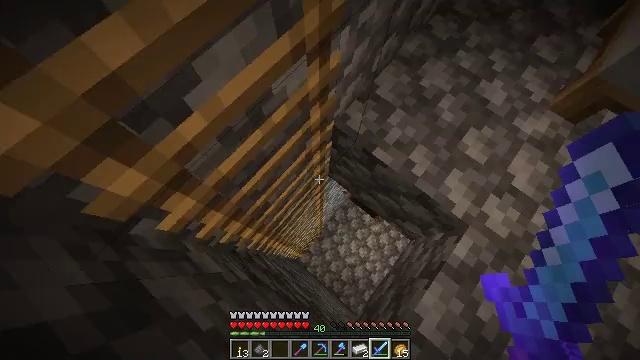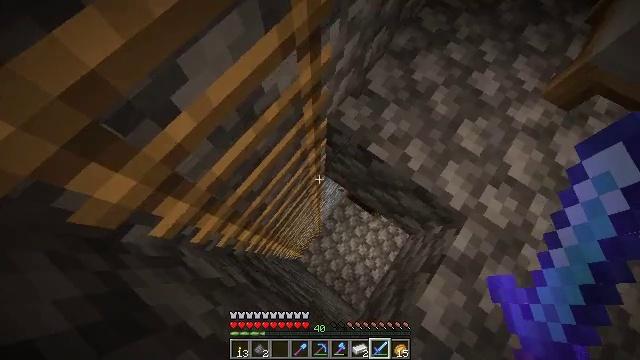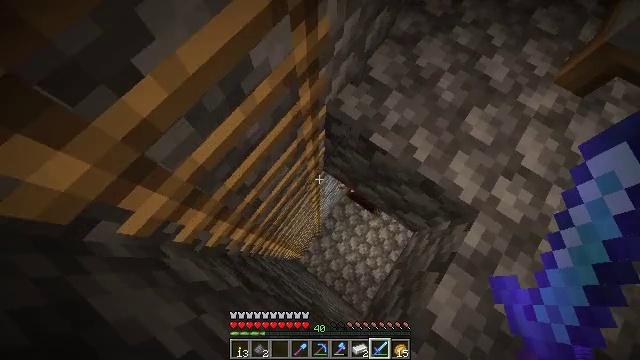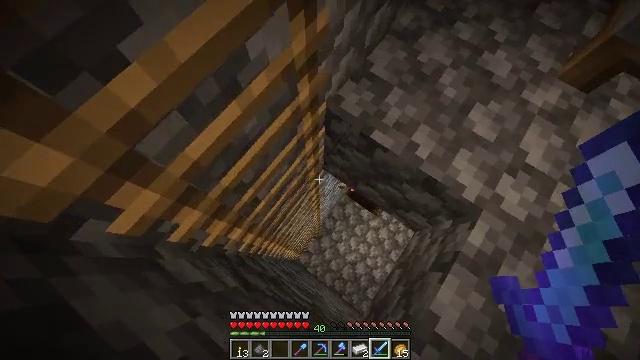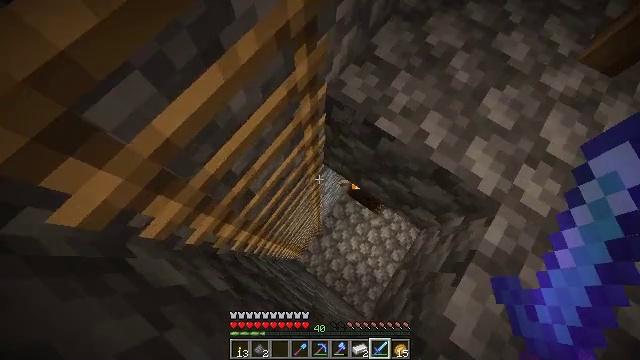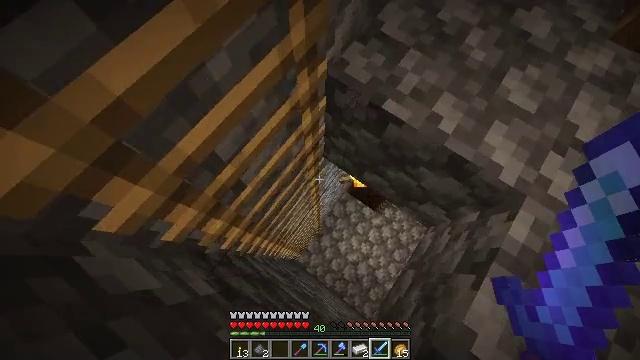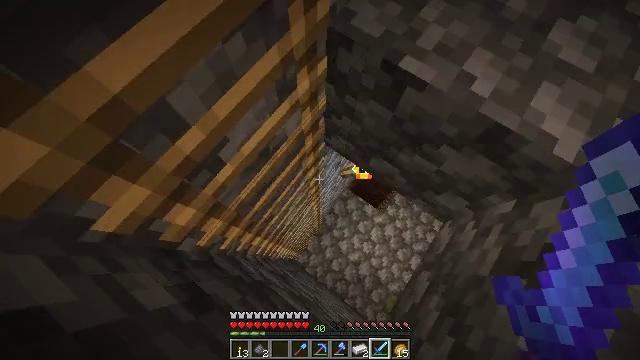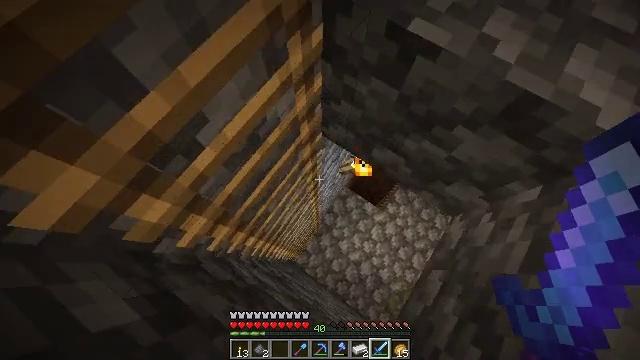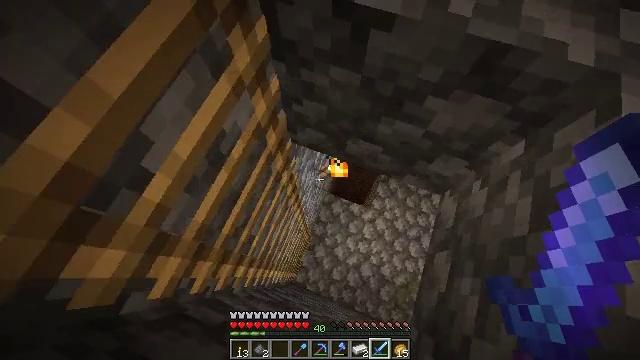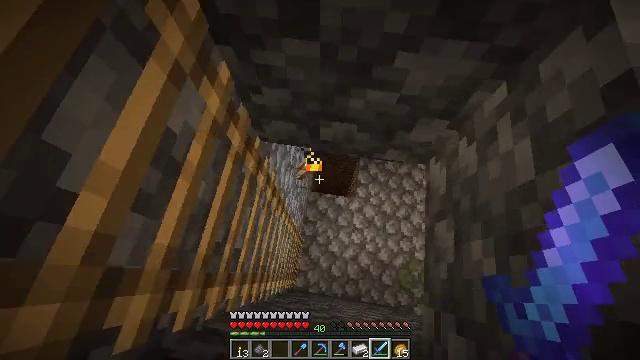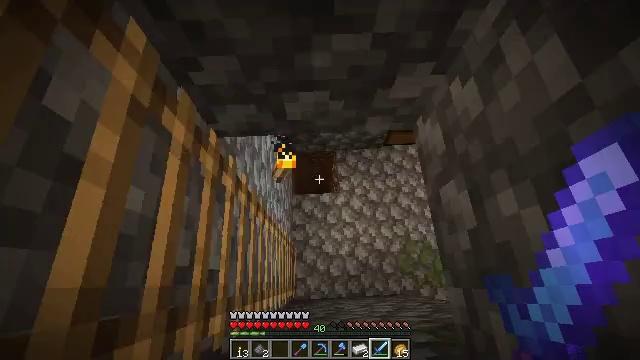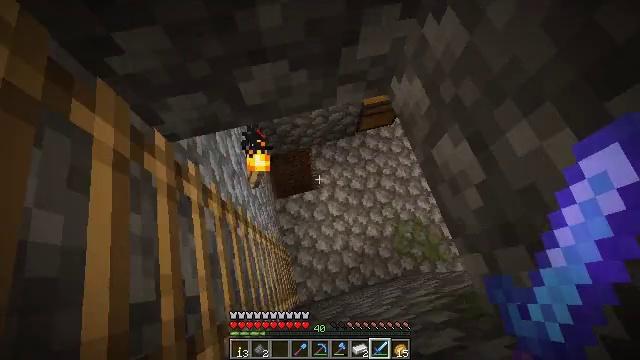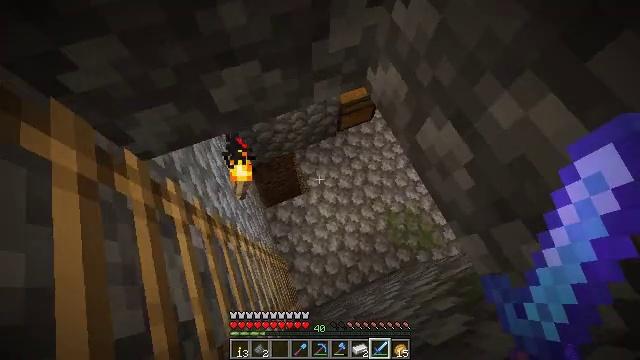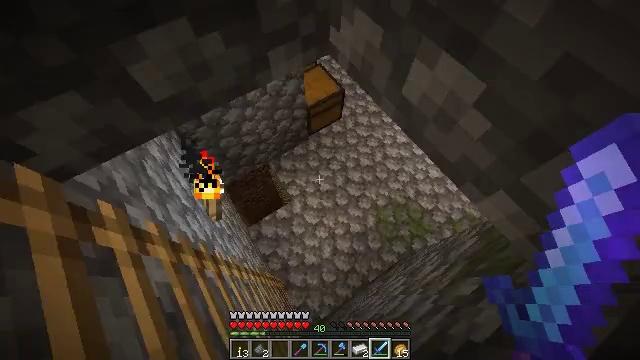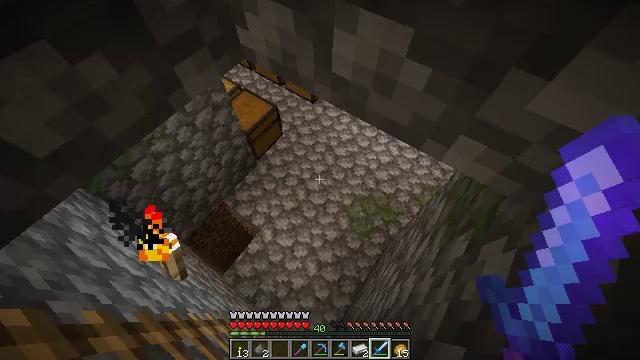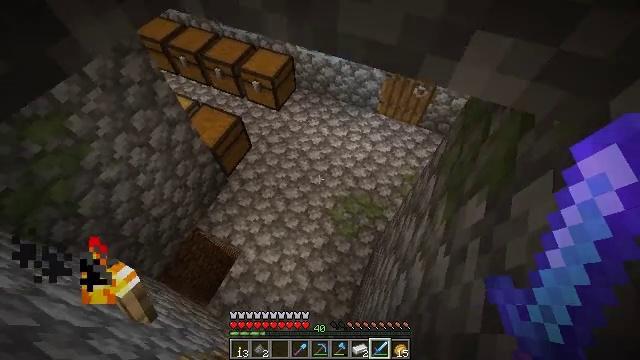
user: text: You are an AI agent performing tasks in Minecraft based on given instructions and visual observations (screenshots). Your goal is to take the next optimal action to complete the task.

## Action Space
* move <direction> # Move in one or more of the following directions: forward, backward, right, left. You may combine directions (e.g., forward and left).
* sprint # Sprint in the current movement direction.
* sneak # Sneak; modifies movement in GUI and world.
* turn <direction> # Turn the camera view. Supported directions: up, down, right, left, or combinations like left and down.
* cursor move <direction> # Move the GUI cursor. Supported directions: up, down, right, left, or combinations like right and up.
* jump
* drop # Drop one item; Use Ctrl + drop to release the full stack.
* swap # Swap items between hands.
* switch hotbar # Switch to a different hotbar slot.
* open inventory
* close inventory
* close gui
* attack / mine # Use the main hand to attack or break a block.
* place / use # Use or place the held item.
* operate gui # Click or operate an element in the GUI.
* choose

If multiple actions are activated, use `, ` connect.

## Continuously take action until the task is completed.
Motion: motion action
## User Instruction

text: Take dried kelp to craft a dried kelp block.
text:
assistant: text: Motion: turn right
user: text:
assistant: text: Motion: no_op
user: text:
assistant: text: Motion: no_op
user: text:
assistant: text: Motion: no_op
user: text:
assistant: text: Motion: no_op
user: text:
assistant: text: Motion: no_op
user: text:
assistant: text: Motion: turn right
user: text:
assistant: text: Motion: turn right and up
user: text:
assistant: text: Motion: turn right
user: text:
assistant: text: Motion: turn right
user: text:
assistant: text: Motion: turn right
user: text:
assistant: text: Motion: turn right
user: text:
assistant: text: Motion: turn right and up
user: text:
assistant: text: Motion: turn right and up
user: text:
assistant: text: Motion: turn right and up
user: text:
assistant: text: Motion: turn right
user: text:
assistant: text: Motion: no_op
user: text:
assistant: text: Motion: no_op
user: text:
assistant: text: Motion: no_op
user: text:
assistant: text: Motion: turn right and up
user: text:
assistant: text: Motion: turn right and up
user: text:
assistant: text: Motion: turn right and up
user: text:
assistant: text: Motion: turn right and up
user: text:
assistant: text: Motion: turn right and up
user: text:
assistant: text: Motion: turn right and up
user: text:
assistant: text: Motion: turn right and up
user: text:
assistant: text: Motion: turn up
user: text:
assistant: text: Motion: no_op
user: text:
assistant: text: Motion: no_op
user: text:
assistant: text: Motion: no_op